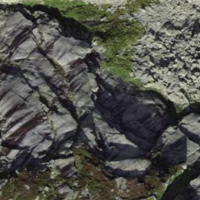
EUNIS habitat code: 31
Species observed at this site:
Aglais urticae
Pyrrhocorax graculus